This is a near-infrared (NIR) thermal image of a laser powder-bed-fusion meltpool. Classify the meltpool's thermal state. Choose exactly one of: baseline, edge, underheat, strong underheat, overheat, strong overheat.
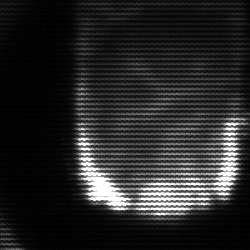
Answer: baseline